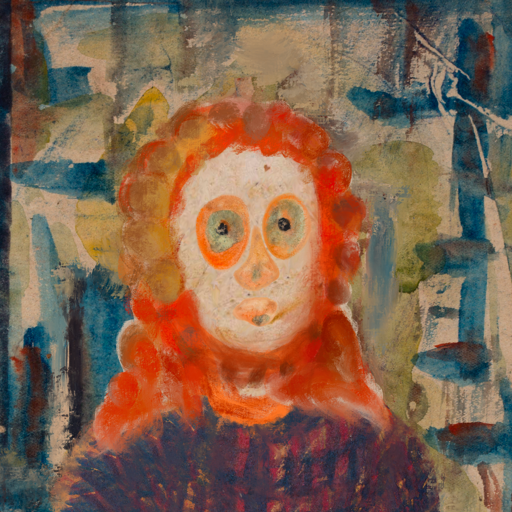
Background: Orphan, Head And Neck Front: Rupkatha, Face Front: Childish, Bust: In_The_Sun, Hair Front: Rupkatha, Head Accessory: Blank, Second Necklace: Blank, Necklace: Blank, Baby: Blank